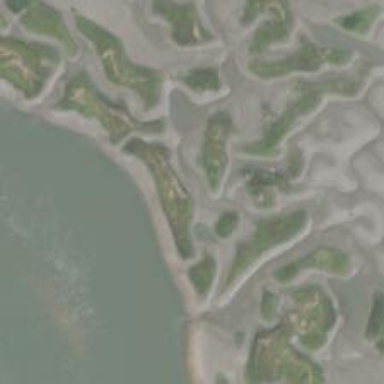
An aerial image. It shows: Marsh wetland with tidal influence.